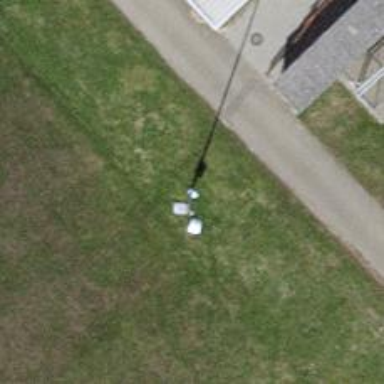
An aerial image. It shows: Mast structure.